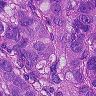
Metastatic tissue present: yes